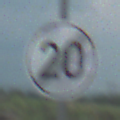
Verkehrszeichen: EndeGeschwindigkeit20
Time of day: MorningAfternoon
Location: Outdoor (Nature)
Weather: PartlyCloudy
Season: NotSpecified
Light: Natural